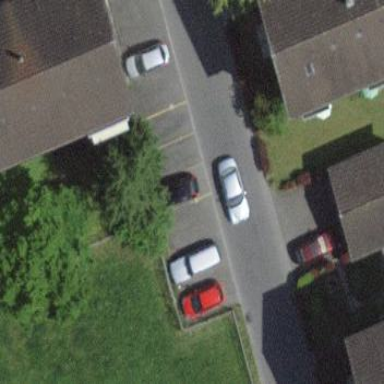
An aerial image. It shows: Street side parking area.